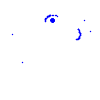
Particle: pion